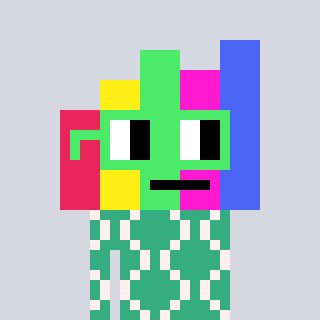
a pixel art character with square light green glasses, a bar chart-shaped head and a teal-colored body on a cool background